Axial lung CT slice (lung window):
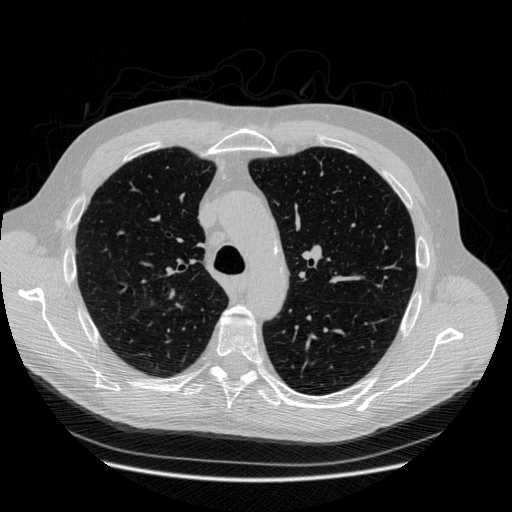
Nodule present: no